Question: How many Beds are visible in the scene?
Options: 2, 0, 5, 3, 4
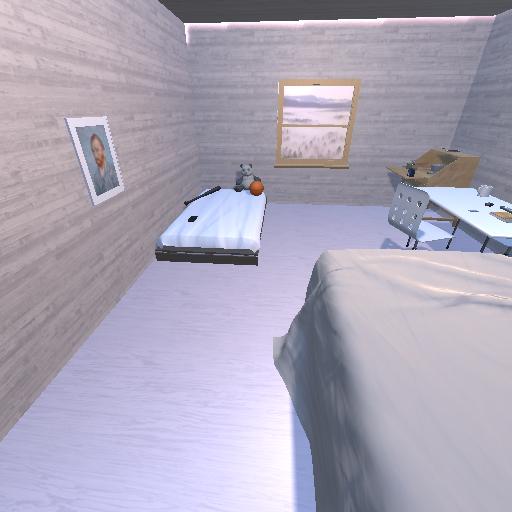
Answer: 2